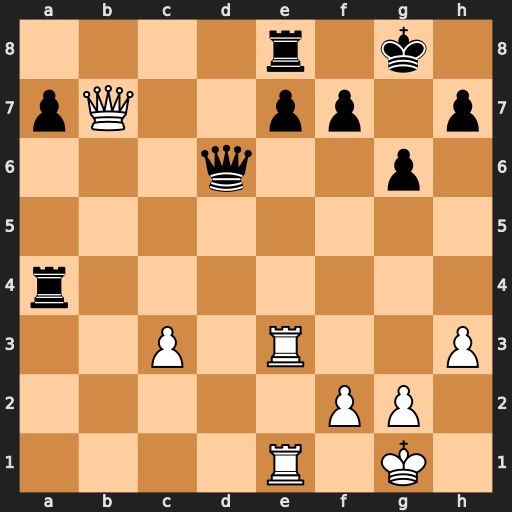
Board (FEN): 4r1k1/pQ2pp1p/3q2p1/8/r7/2P1R2P/5PP1/4R1K1
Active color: w
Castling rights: -
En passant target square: -
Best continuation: Qb5 Rd8 Qxa4